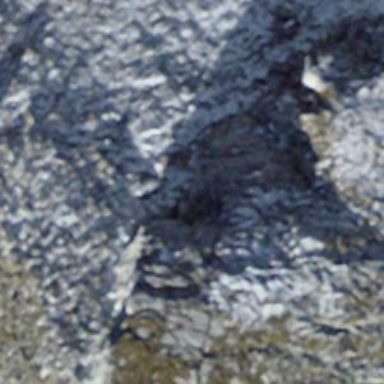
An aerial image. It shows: Cliff in nature.